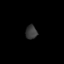
Tissue: skin
Cell type: Epithelial cells
Senescence score: 0.2759
Nuclear area (px): 156
Mean DAPI intensity: 57.609